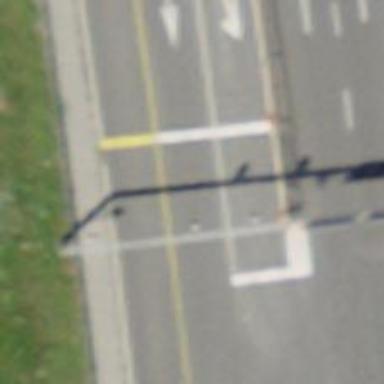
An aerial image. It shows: Road with traffic signals.